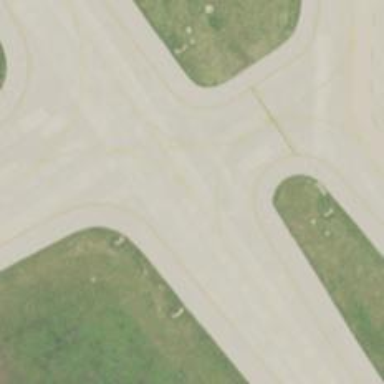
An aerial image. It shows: View of taxiway at the airport.